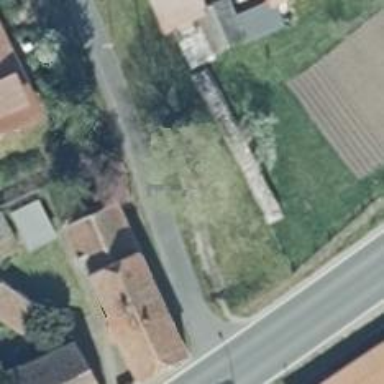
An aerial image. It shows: Residential road.